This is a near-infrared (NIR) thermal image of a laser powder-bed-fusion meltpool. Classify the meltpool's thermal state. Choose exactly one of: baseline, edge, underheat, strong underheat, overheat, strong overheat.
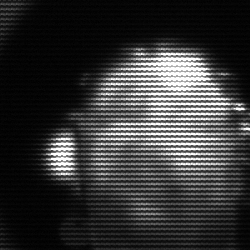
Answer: baseline